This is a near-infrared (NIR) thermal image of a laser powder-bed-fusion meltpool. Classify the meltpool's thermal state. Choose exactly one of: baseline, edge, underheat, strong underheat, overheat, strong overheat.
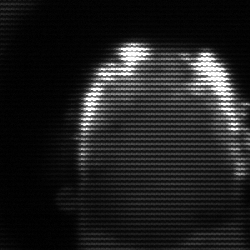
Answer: baseline